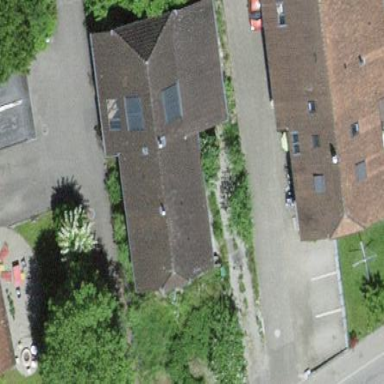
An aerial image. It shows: Residential building.